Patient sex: M
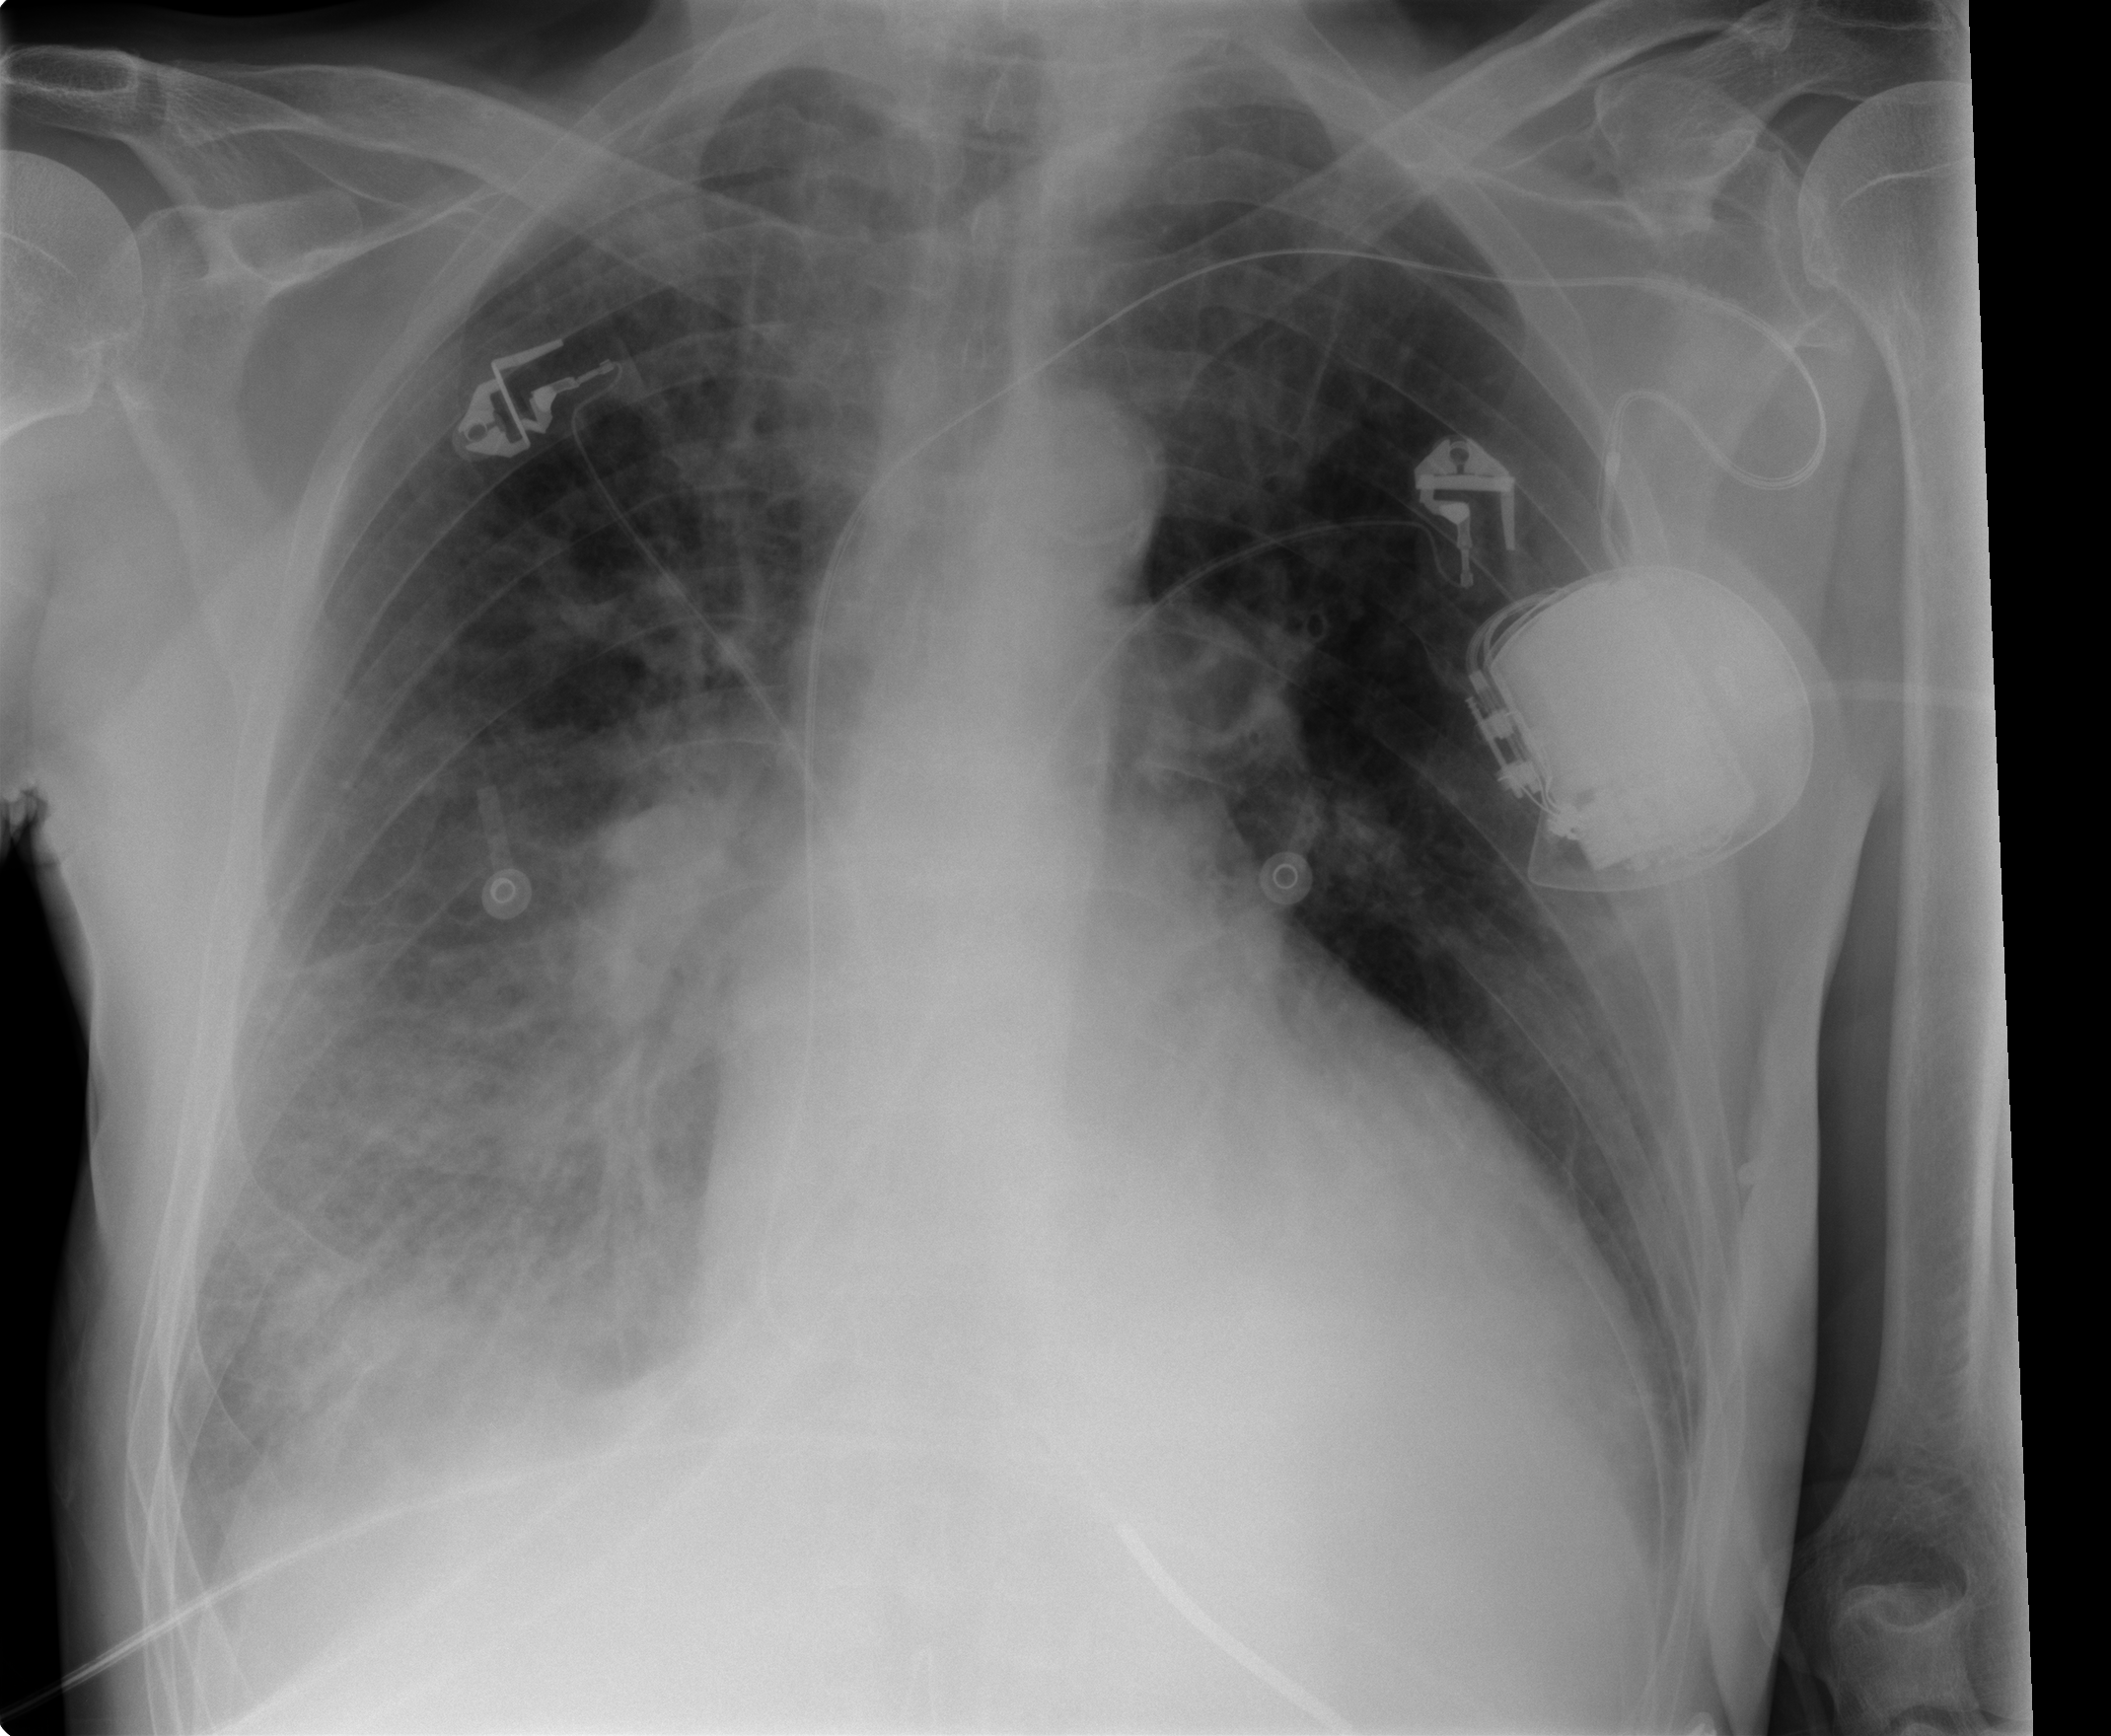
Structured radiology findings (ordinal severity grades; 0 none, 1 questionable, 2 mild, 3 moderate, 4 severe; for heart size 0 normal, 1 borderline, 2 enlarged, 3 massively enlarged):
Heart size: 2
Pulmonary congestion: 2
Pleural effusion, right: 2
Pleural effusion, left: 1
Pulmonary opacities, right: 2
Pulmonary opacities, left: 0
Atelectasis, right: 2
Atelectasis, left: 0